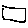
Label: square